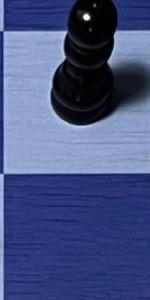
Label: Empty